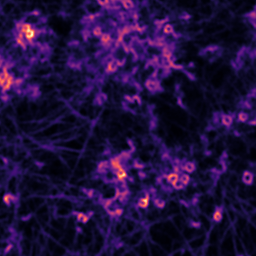
Label: Super-resolution F-actin image